Aerial crown-view tile of a tropical tree (Barro Colorado Island, Panama), acquired 20241112:
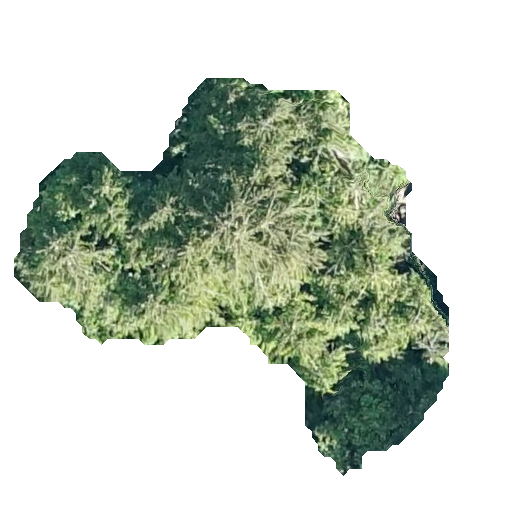
Species: Quararibea stenophylla
GBIF accepted scientific name: Quararibea stenophylla
Crown area: 148.446 m²